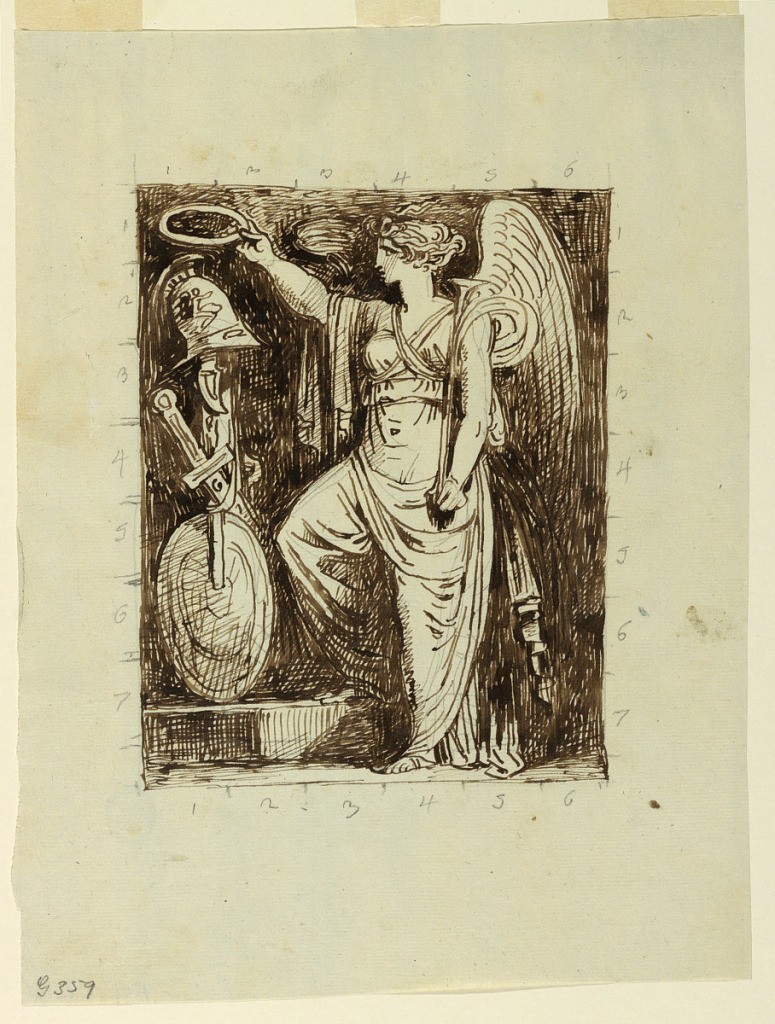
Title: Drawing
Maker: Felice Giani, Italian, 1758–1823
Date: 1805
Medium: Pen and black ink, graphite on paper
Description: A female genius is shown turned toward left and holding a wreath over a trophy of arms. A trumpet is in her left hand. Division marks in graphite.